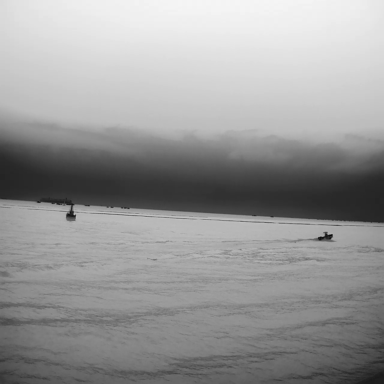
There is a canoe in the infrared image.